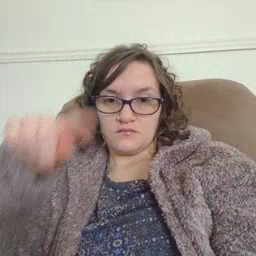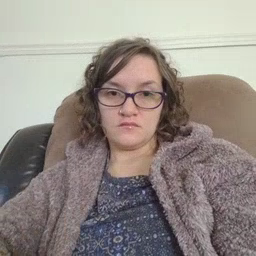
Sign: for